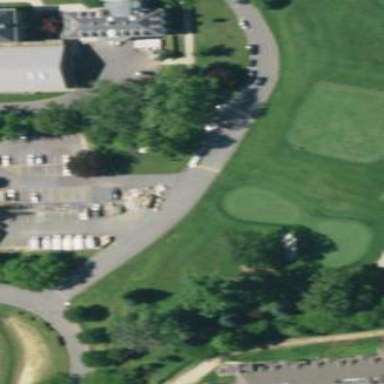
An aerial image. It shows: Grassy area used as driving range for golf.